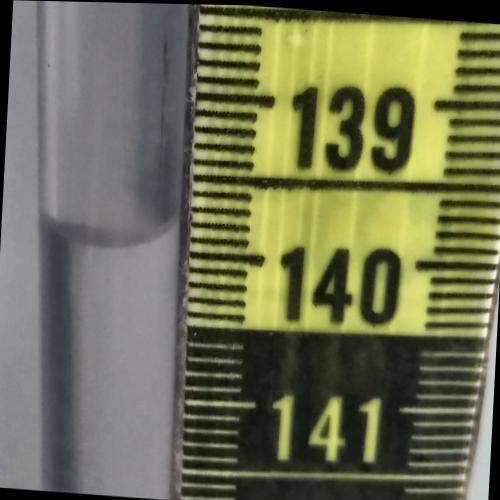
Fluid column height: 139.9 cm